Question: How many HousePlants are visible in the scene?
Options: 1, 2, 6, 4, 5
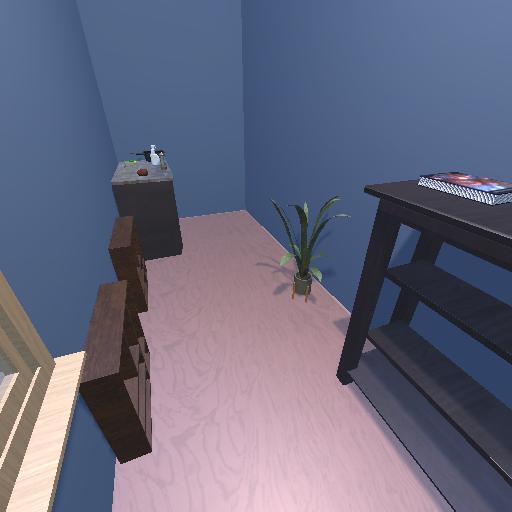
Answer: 1